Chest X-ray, PA view. Patient: 56 years old, sex M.
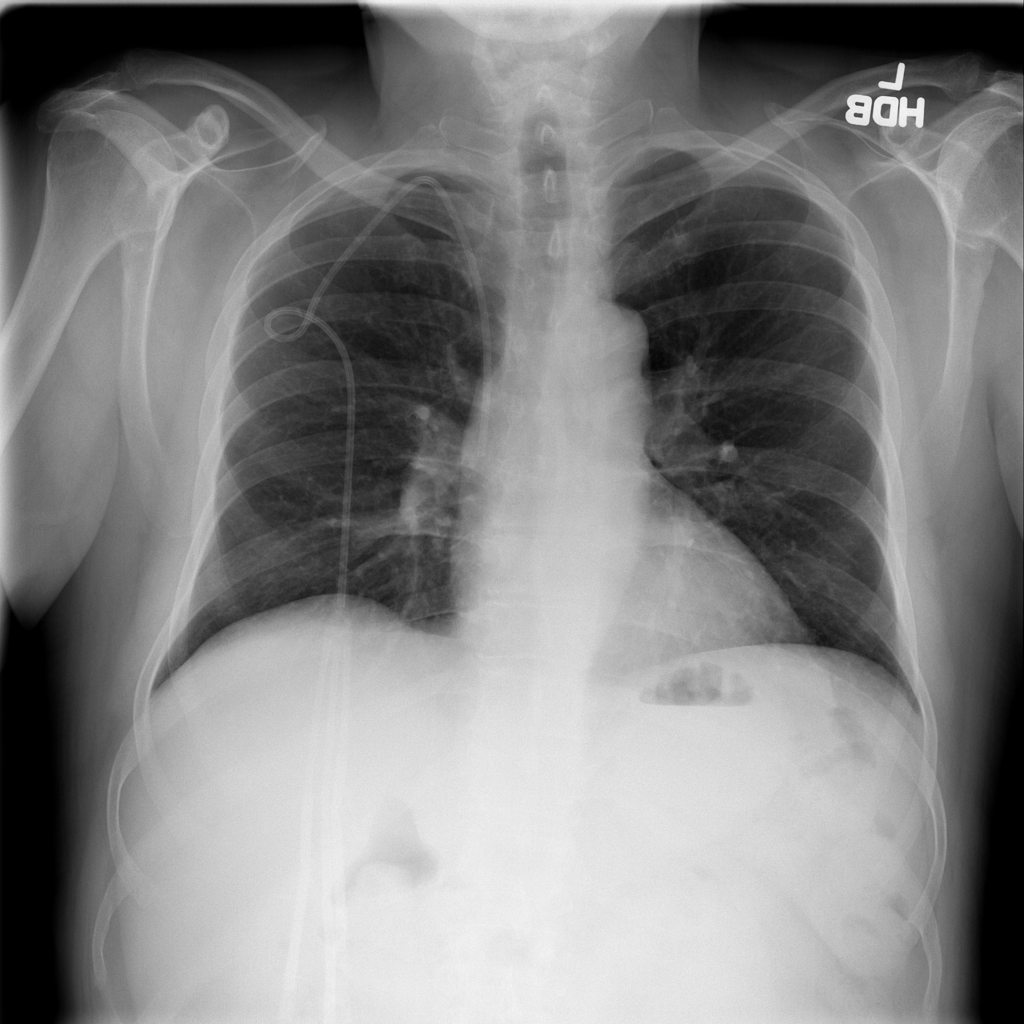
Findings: No Finding